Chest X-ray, PA view. Patient: 52 years old, sex M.
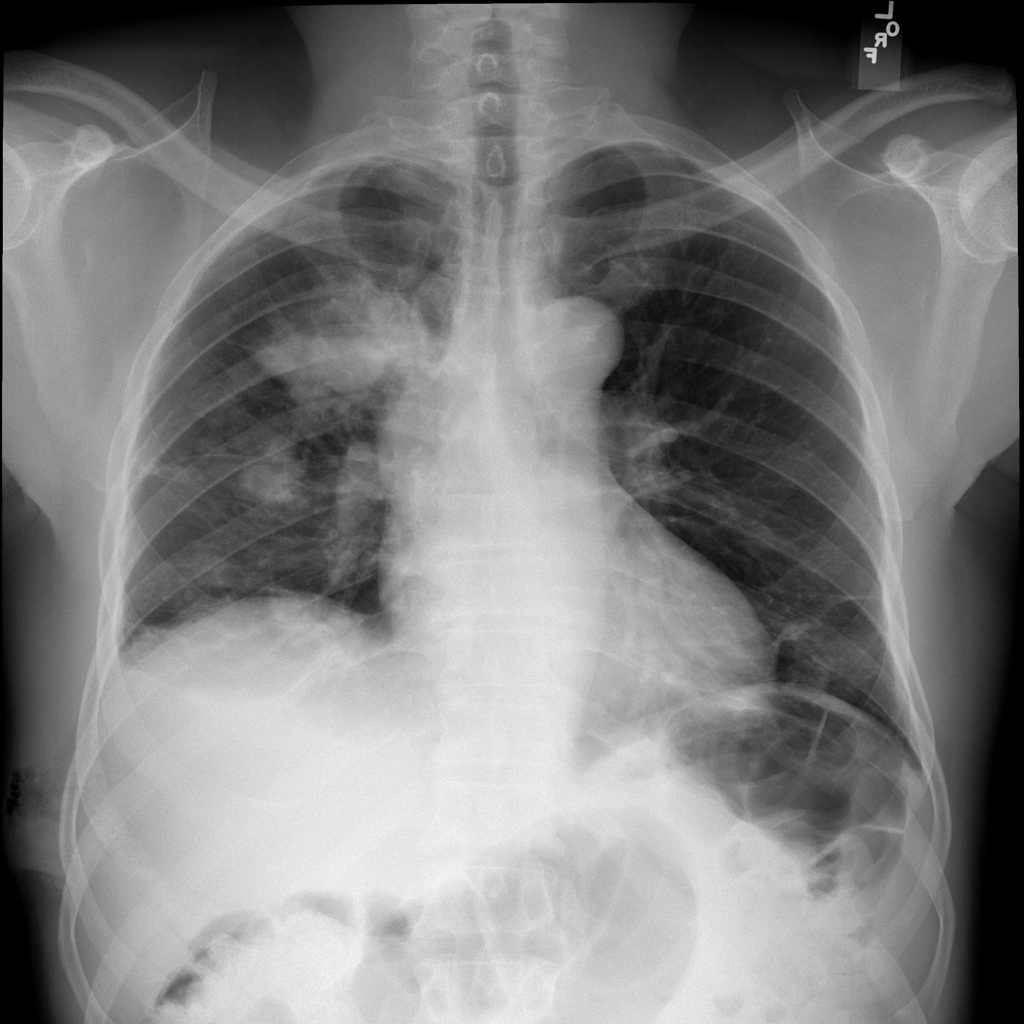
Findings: Atelectasis, Mass, Pneumothorax